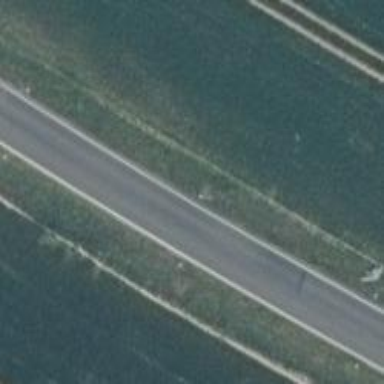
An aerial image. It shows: Secondary road with asphalt surface.